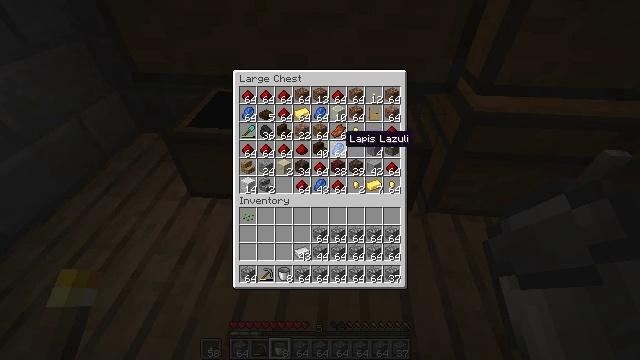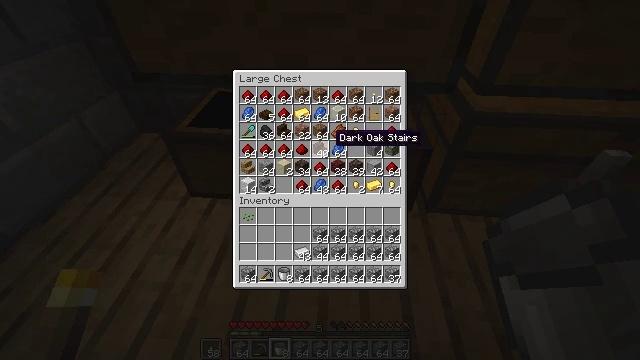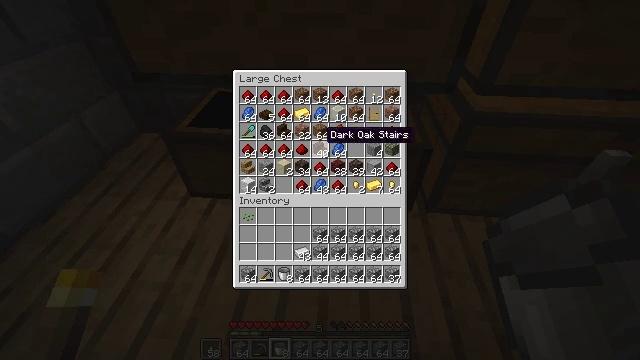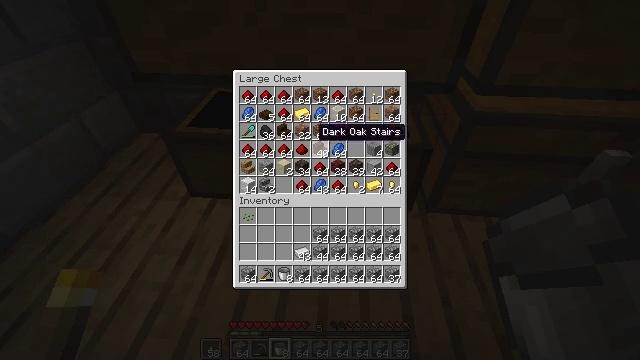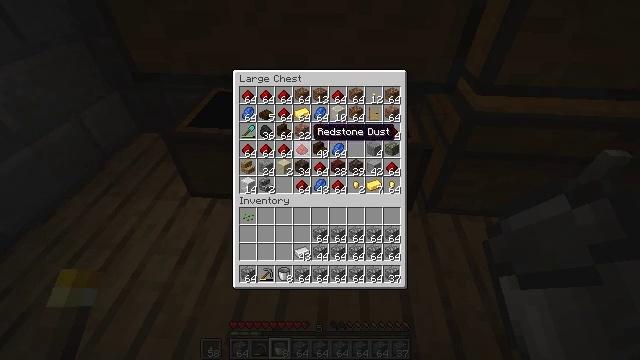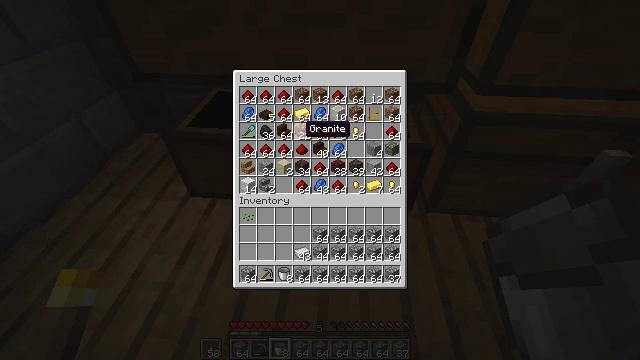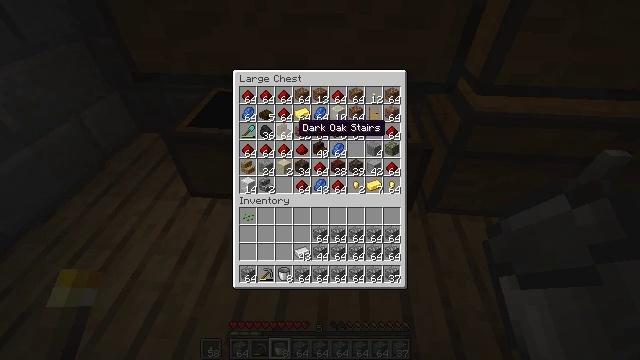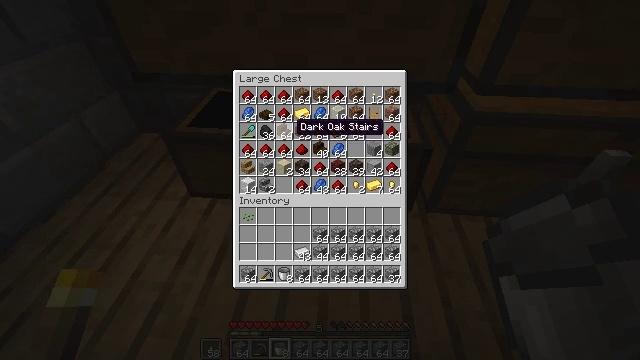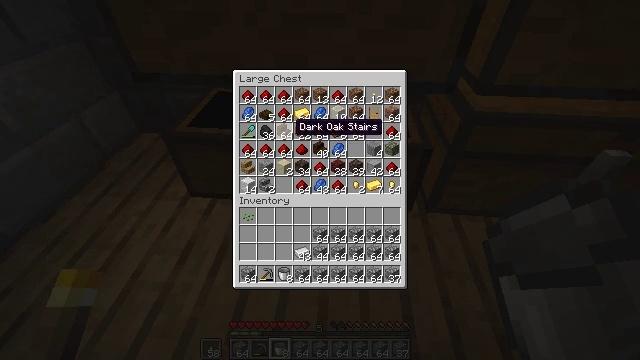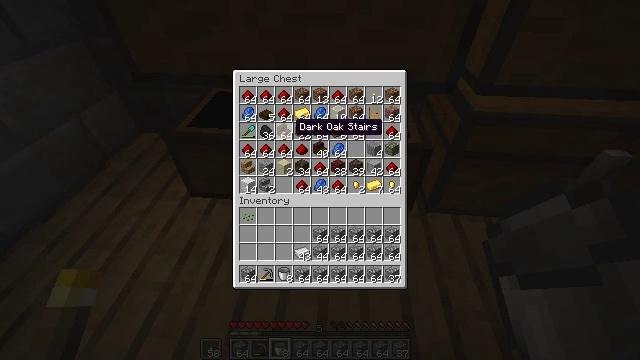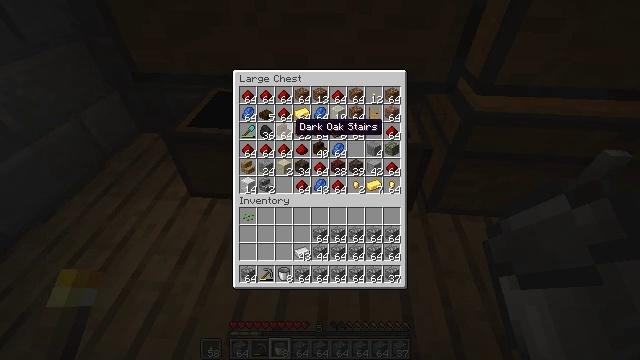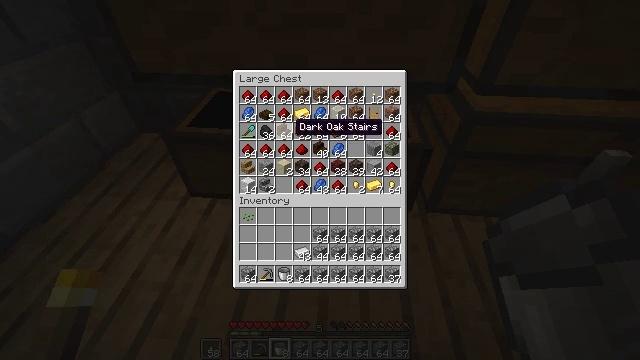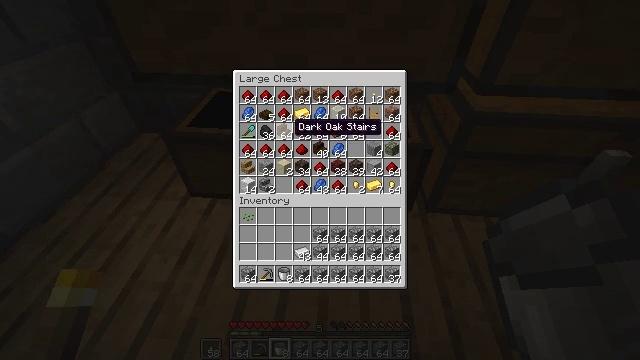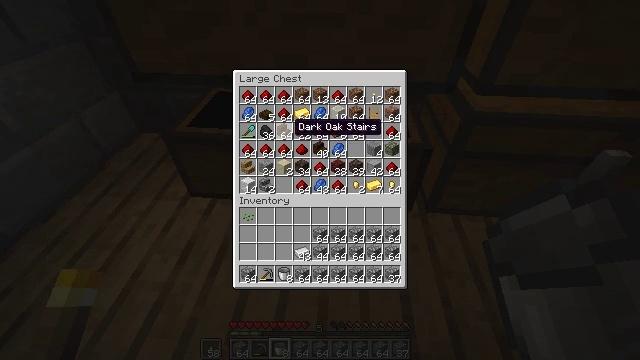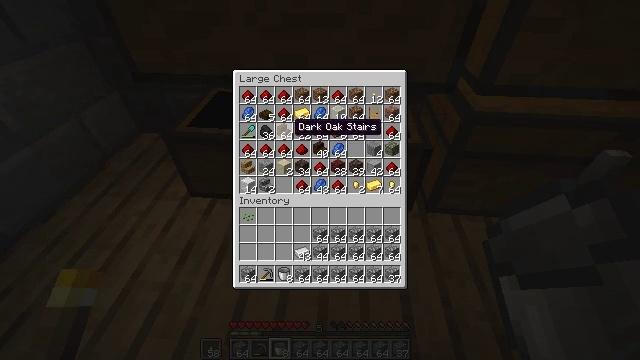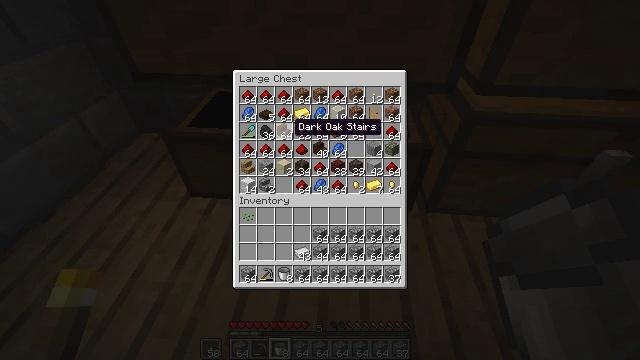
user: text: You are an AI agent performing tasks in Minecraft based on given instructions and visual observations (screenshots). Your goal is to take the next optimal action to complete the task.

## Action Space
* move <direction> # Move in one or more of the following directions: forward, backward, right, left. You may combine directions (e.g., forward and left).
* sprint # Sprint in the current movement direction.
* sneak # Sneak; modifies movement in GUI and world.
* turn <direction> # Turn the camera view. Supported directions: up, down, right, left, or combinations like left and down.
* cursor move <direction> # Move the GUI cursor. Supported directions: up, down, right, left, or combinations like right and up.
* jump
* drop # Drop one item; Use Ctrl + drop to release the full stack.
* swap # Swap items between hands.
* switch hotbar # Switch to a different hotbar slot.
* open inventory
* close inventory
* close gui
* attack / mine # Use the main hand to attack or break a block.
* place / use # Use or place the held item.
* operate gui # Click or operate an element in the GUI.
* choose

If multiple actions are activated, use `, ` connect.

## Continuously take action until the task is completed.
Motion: motion action
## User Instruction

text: Put dark oak planks in the grid to craft a dark oak trapdoor.
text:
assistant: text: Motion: cursor move left
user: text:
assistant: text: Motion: cursor move left
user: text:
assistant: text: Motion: cursor move left
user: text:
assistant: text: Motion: no_op
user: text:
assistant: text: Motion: cursor move left
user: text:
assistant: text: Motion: no_op
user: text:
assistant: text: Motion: no_op
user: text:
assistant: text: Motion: no_op
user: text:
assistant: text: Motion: no_op
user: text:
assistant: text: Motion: no_op
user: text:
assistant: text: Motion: no_op
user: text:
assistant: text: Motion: no_op
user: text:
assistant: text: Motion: no_op
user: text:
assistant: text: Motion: no_op
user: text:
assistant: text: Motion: no_op
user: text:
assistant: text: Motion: cursor move right
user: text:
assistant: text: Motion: cursor move right and up
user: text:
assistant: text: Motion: cursor move right and up
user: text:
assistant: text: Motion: cursor move right
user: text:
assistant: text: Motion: cursor move right
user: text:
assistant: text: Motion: cursor move right
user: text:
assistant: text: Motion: cursor move right
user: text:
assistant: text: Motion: no_op
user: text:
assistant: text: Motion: no_op
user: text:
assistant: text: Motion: no_op
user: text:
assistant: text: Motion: no_op
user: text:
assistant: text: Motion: no_op
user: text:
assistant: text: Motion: no_op
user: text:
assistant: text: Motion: cursor move left
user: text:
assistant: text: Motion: cursor move left